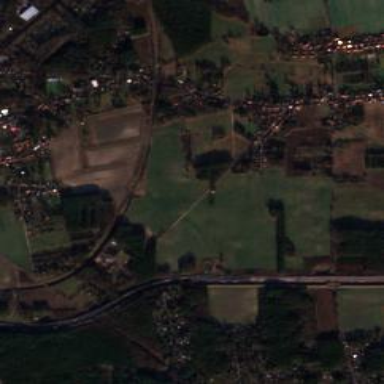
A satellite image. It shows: Picturesque farmland scene.